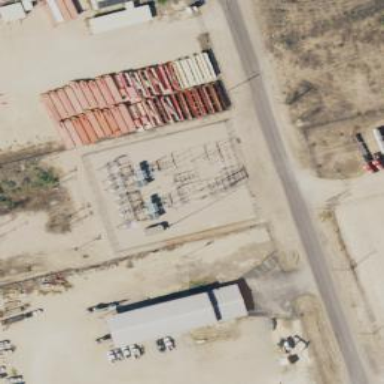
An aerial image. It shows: Distribution level power substation surrounded by fence.